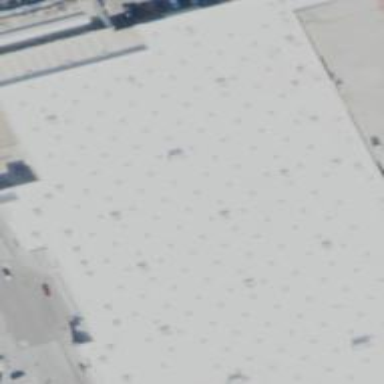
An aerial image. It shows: Supermarket building.